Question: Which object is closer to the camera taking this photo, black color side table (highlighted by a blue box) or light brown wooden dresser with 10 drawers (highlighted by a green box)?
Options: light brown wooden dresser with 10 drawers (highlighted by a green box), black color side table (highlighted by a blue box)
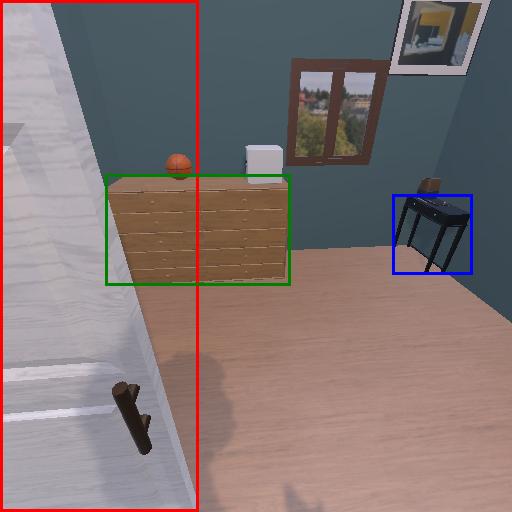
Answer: light brown wooden dresser with 10 drawers (highlighted by a green box)